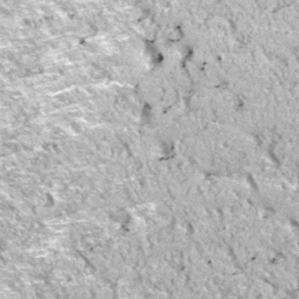
Label: frost